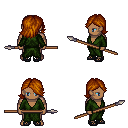
a pixel art fantasy rpg character, male body template, human, dark skin, green robe, white pants, brunette swoop hairstyle, ghillies, spear, four views (front, back, left, right), 2x2 character sprite sheet, small pixel art, hard edges, no anti-aliasing